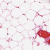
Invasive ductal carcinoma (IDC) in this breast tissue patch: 0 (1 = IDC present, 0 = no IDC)